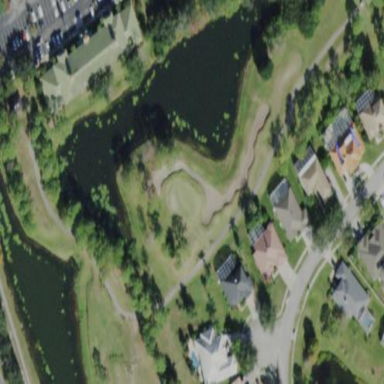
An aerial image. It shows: Sand bunker on golf course.